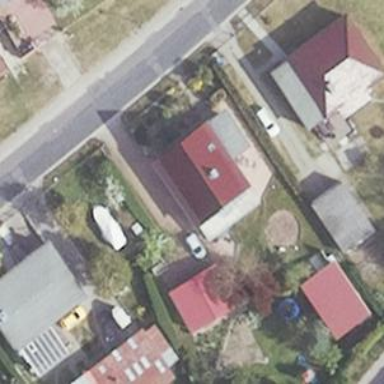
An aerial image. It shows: Simple house.